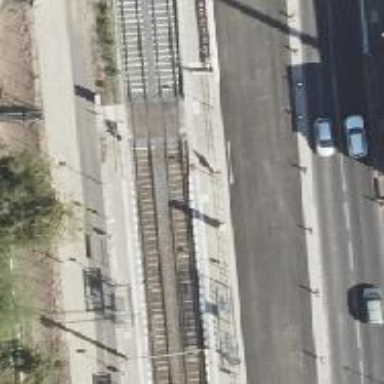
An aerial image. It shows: Tram stop.